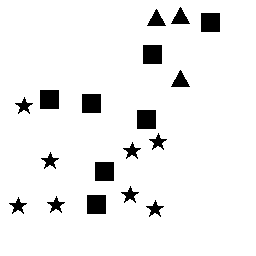
Squares: 7
Triangles: 3
Stars: 8
Total shapes: 18